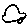
Label: car